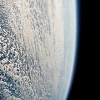
Label: cloud